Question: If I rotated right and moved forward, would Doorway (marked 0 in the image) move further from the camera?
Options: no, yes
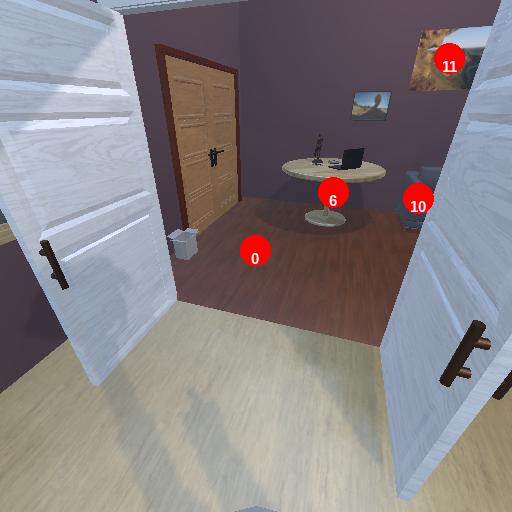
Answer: no